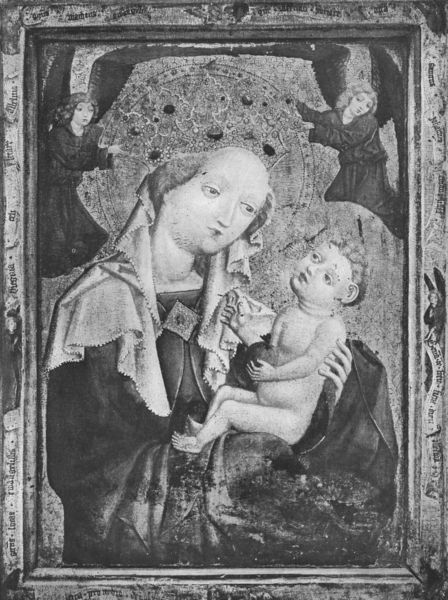
Titel: Schimetschek-Madonna aus Böhmisch-Budweis
Institution: Böhmisch-Budweis, Stadtmuseum
Schlagwörter: flügel, gemälde, hand, kopf, nackt, weiß, frauen, frau, mund, nase, schwarz, blick, tuch, haube, alt, arm, augen, falten, gesicht, halten, rahmen, bild, gold, kutte, kind, mutter, edelsteine, engel, zwei, baby, schoß, foto, schwarzweiß, heiligenschein, amulett, nimbus, christus, jesus, mittelalter, maria, madonna, mutter gottes, viereck, ikone, schutz, mutte, jesuskind, madonna mit kind, had, schützen, böhmen, gottes, christuns, halen